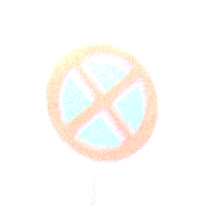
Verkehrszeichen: AbsolutesHalteverbot
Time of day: SunriseSunset
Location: Outdoor (Nature)
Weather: PartlyCloudy
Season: NotSpecified
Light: Natural